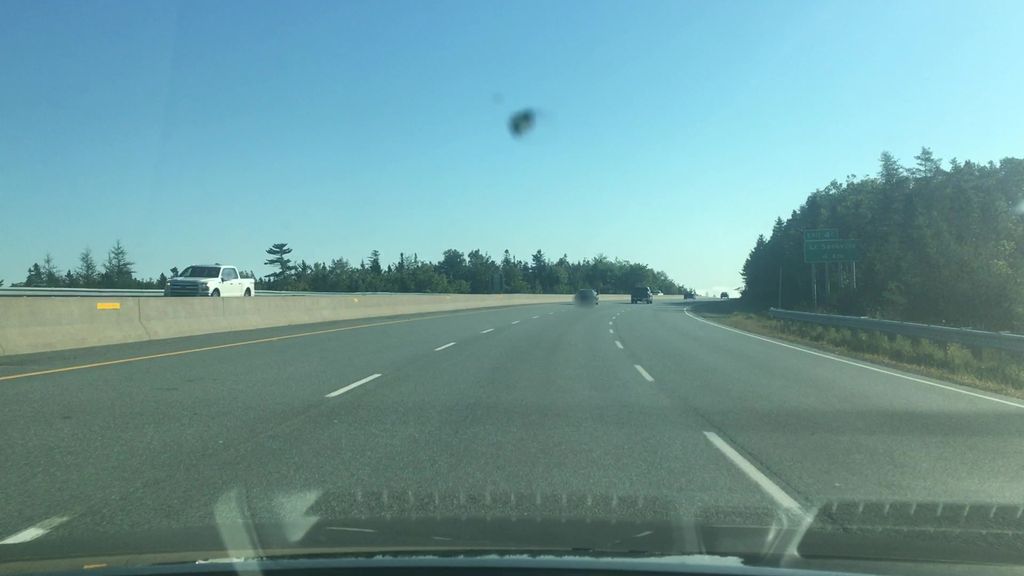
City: halifax